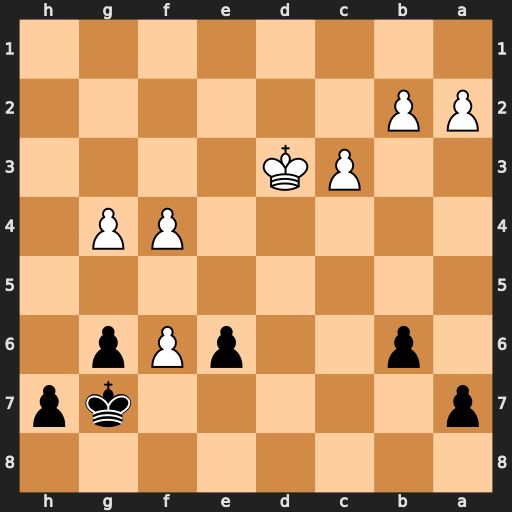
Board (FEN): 8/p5kp/1p2pPp1/8/5PP1/2PK4/PP6/8
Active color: b
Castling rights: -
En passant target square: -
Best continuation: Kxf6 Ke4 h5 g5+ Ke7